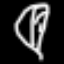
Label: leaf